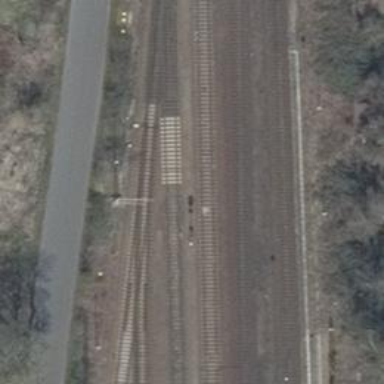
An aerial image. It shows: Railway signal.